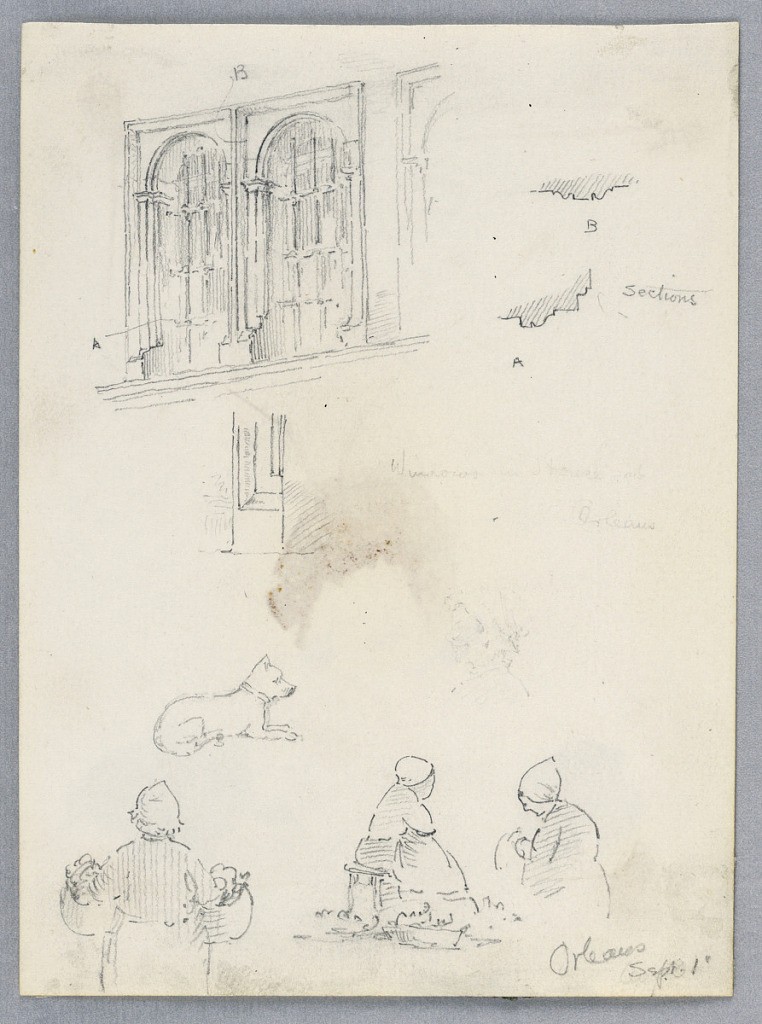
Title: Sketches of Orléans
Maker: Arnold William Brunner, American, 1857–1925
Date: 1883
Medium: Graphite on paper
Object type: Drawing
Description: Upper left, sketch of a pair of windows, with details. Below, three sketches of woman with cap and apron doing various activities, sitting, holding groceries, and standing; sketch of dog.